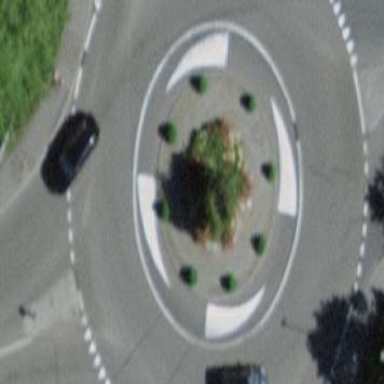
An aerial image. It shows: Roundabout on primary highway.